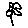
Label: flower